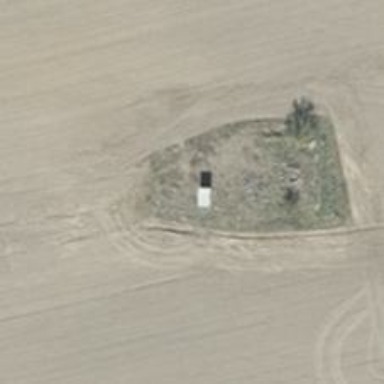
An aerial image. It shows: Hunting stand.